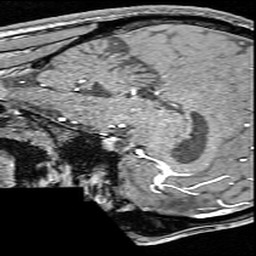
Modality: angio
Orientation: sagittal
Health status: ill
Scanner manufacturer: siemens
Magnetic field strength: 3 T
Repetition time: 0.023 s
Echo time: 0.00418 s